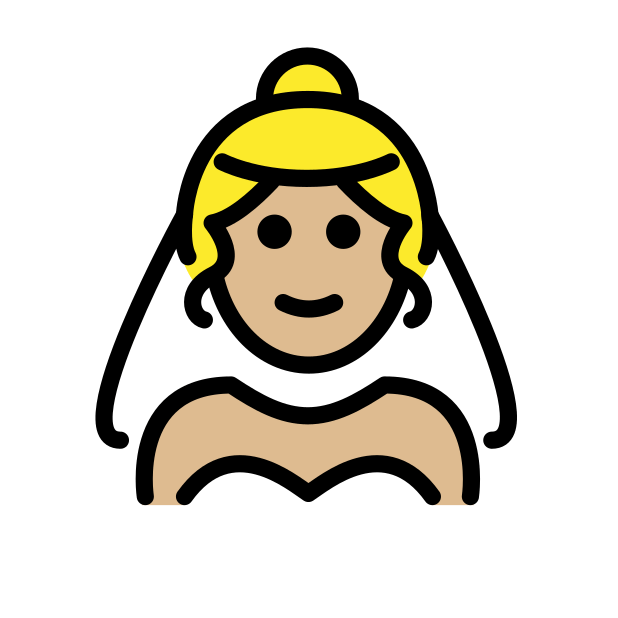
woman with veil: medium-light skin tone